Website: home-depot
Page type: customer-info-address
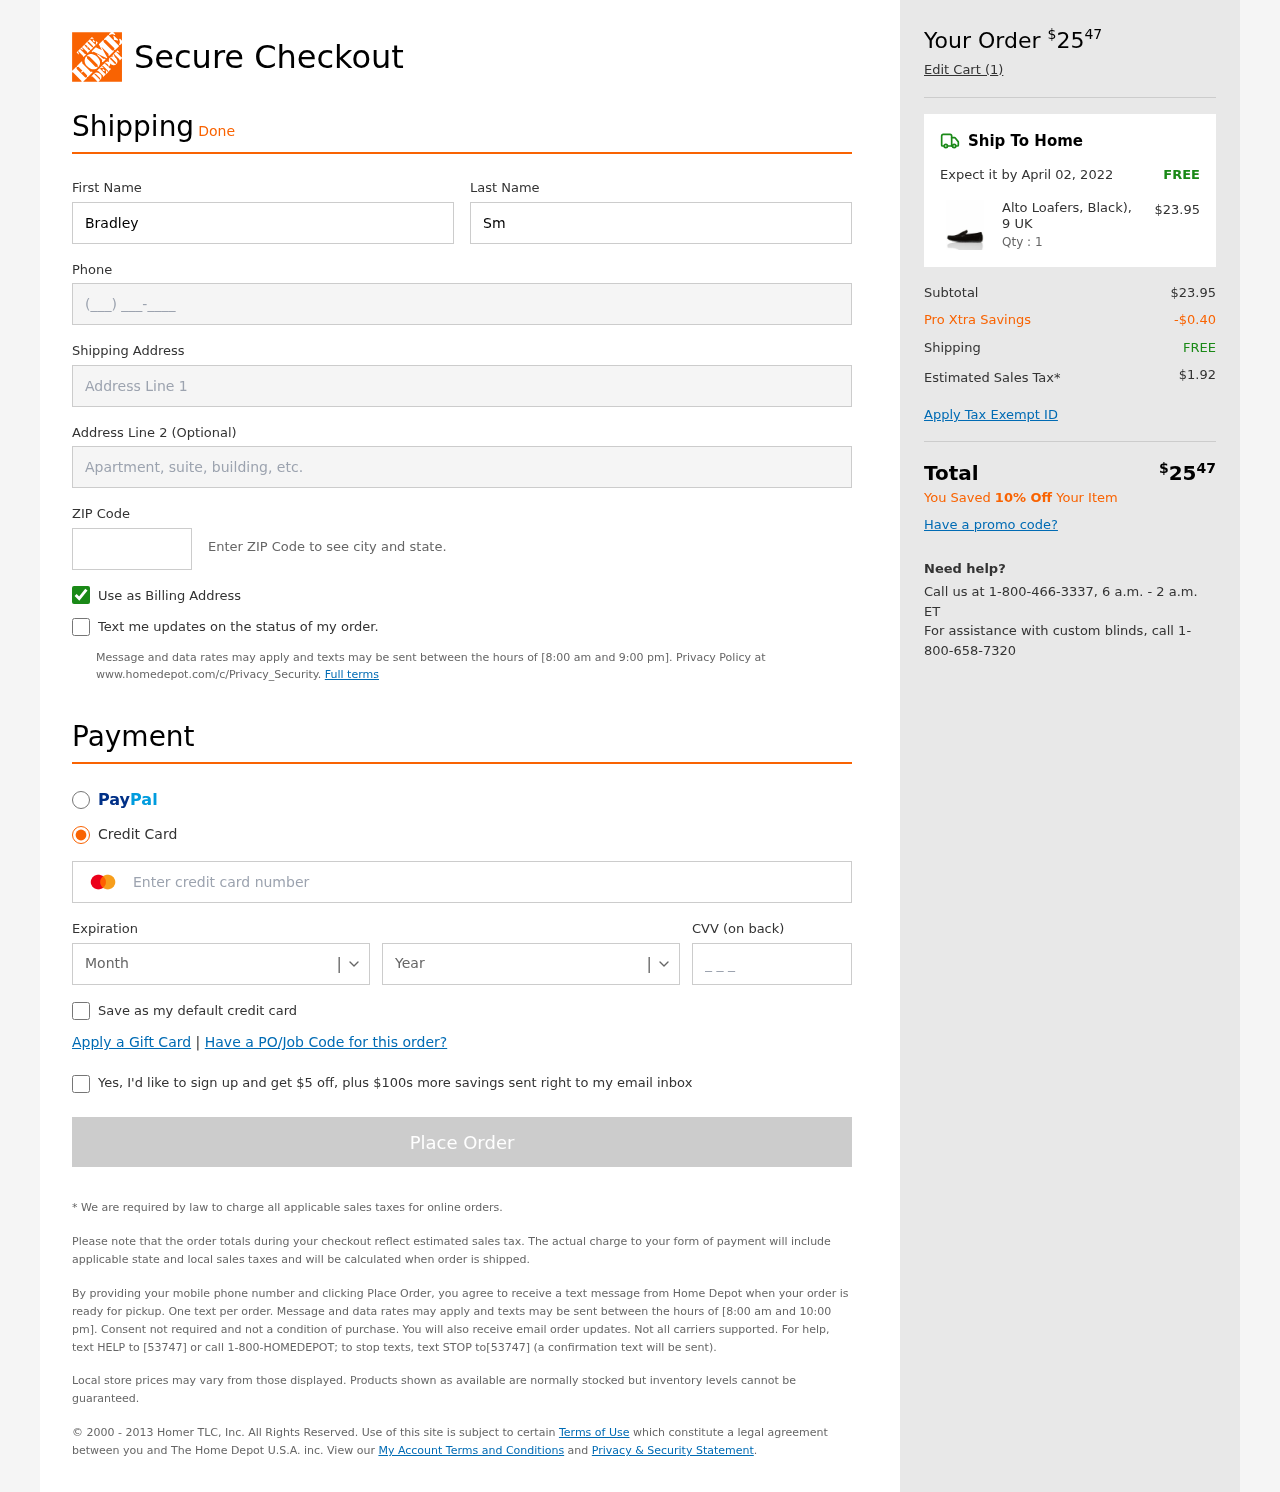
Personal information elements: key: PII_CARD_CVV
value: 389
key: PII_CARD_EXPIRY_MONTH
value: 10
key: PII_CARD_EXPIRY_YEAR
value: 29
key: PII_CARD_NUMBER
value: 2290 1691 2273 9582
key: PII_FIRSTNAME
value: Bradley
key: PII_LASTNAME
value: Smith
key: PII_PHONE
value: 2518726962
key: PII_POSTCODE
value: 55363
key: PII_STREET
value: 04806 Samuel Greens Apt. 718
Product elements: key: PRODUCT1_NAME
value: Alto Loafers, Black), 9 UK
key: PRODUCT1_PRICE
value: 23.95
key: PRODUCT1_QUANTITY
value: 1
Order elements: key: ORDER_TOTAL
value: $2547
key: ORDER_NUM_ITEMS
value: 1
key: ORDER_DELIVERY_DATE
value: April 02, 2022
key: ORDER_SHIPPING_COST
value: FREE
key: ORDER_SUBTOTAL
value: $23.95
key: ORDER_DISCOUNT
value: -$0.40
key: ORDER_SHIPPING_COST2
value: FREE
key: ORDER_TAX
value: $1.92
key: ORDER_TOTAL2
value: $2547
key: ORDER_SAVINGS_MESSAGE
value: You Saved 10% Off Your Item